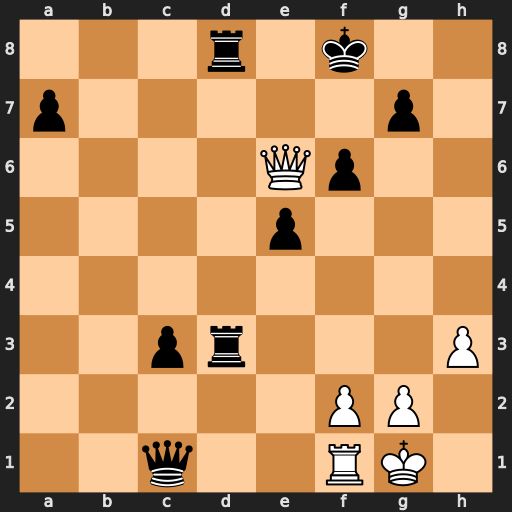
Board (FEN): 3r1k2/p5p1/4Qp2/4p3/8/2pr3P/5PP1/2q2RK1
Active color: w
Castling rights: -
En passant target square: -
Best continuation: Rxc1 Rd1+ Rxd1